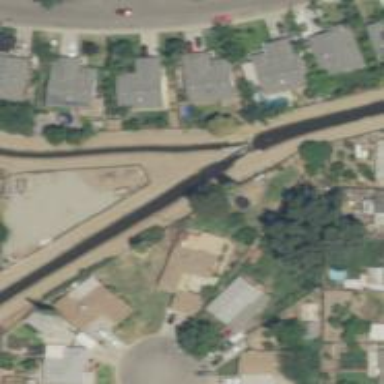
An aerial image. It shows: Canal.